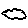
Label: cloud